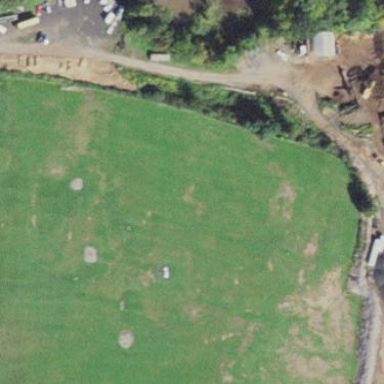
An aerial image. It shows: Grassy area designated for driving range golf.